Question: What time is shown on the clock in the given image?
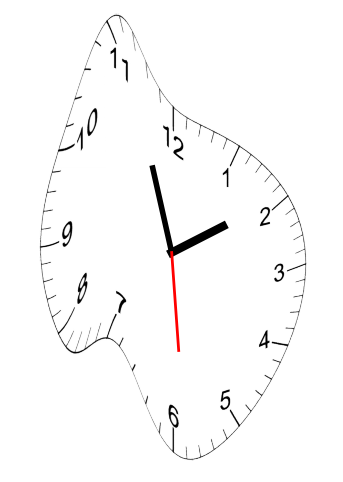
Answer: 01:56:29